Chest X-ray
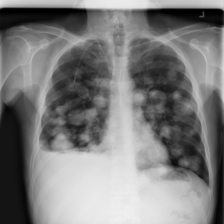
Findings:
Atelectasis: negative
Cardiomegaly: negative
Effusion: positive
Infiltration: negative
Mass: negative
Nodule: positive
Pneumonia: negative
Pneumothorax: negative
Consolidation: negative
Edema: negative
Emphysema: negative
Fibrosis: negative
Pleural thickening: negative
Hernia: negative